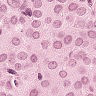
Metastatic tissue present: yes